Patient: sex M, age 28
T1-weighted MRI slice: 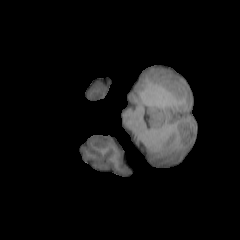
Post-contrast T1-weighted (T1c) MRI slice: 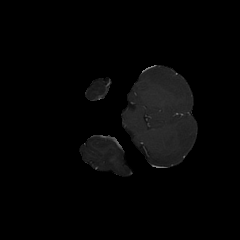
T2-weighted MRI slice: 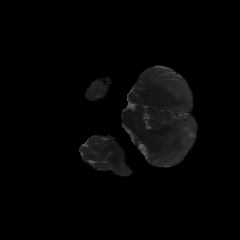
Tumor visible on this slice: no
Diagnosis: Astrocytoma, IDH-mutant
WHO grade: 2